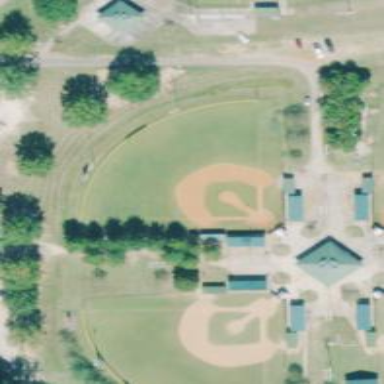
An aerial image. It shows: Baseball pitch on the ground.